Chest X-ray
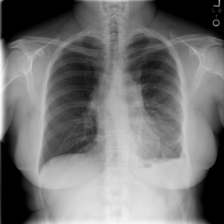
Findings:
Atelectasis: negative
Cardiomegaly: negative
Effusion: negative
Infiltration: negative
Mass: negative
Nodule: negative
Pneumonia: negative
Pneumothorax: negative
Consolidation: negative
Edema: negative
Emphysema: negative
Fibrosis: negative
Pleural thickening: negative
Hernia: negative